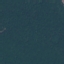
Land use / land cover: Forest